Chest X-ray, AP view. Patient: 57 years old, sex F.
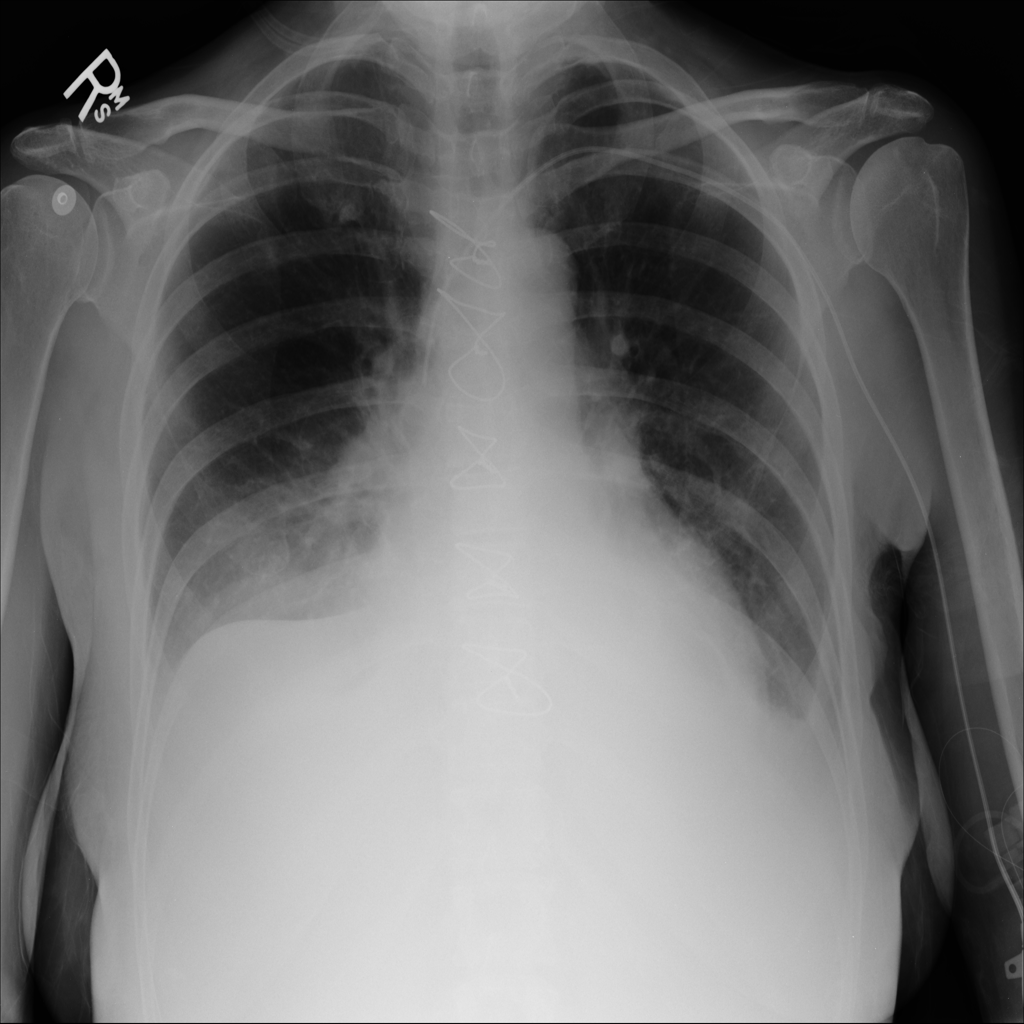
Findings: No Finding